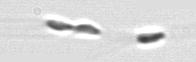
Label: Dinobryon